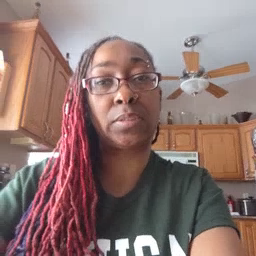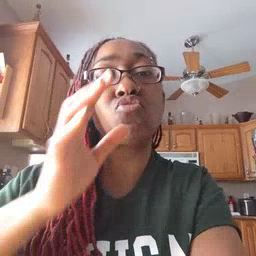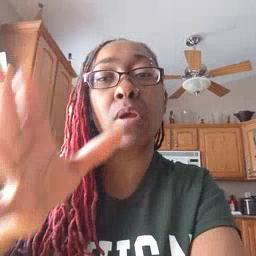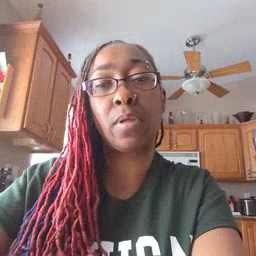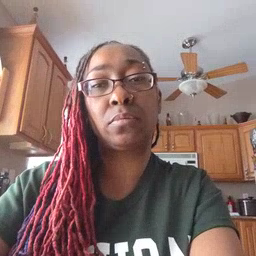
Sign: grandma